Question: <URL>
How do you separate a number in a column (look at Publisheditemcode in the picture) where for an example 026.126572.1 becomes, as an output, 026.126572 when queried? this is in jasper studio version 6.3 i think or the latest version of jasper studio
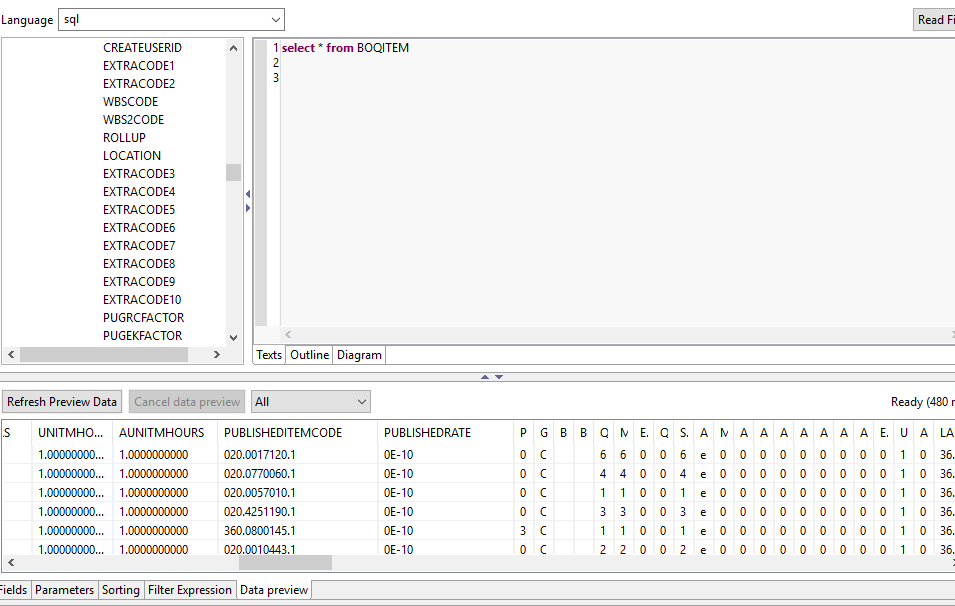
Answer: The answer is as follows:
SELECT SUBSTRING(your table name here,starting point,length) as "name",
right(RTRIM(your table name here),length) as "name"
from "table name"
found on W3S school